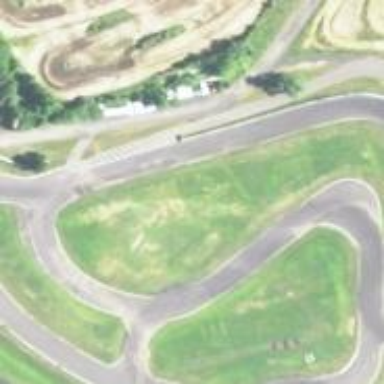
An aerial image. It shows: Raceway for motor sports.